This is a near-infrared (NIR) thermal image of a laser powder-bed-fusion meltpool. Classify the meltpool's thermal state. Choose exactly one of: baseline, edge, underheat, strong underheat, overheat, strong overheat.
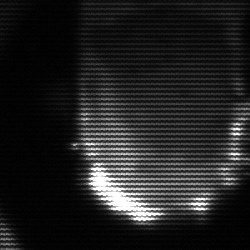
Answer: baseline